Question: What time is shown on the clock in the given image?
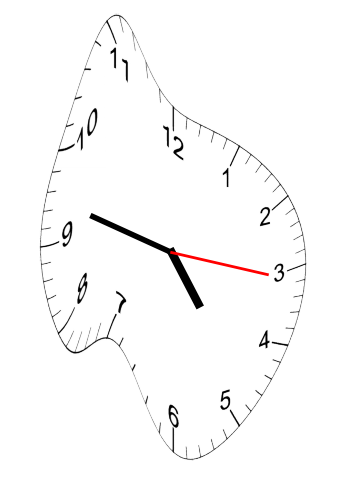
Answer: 04:47:16